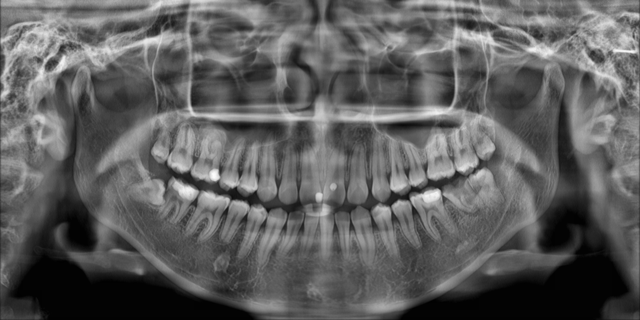
adult